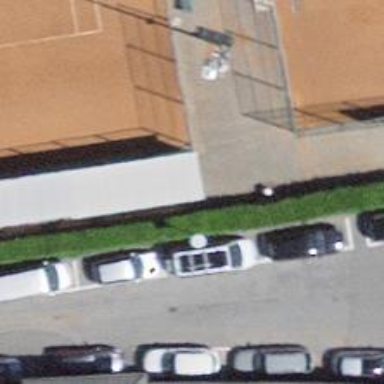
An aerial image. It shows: Fence with chain link type.